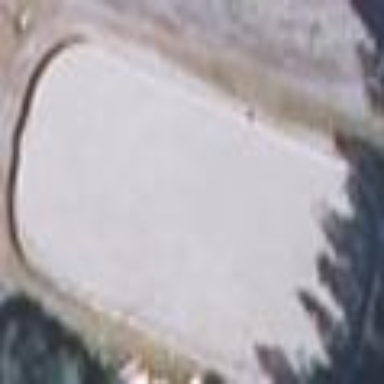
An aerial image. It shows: Ice rink designated for ice hockey under the category of leisure land.